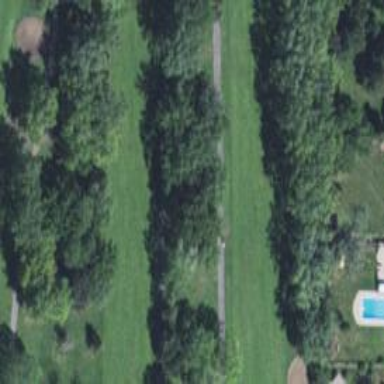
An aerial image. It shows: Service road used as golf cart path.